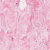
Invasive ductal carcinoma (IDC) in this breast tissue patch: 0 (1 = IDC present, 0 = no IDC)